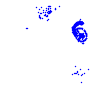
Particle: electron